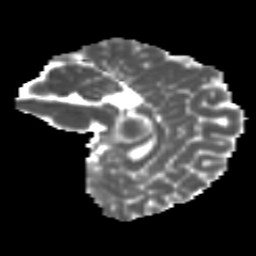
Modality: MD
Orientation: sagittal
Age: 12
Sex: male
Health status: ill
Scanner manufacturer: ge
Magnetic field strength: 3 T
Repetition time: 6.752 s
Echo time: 0.079 s